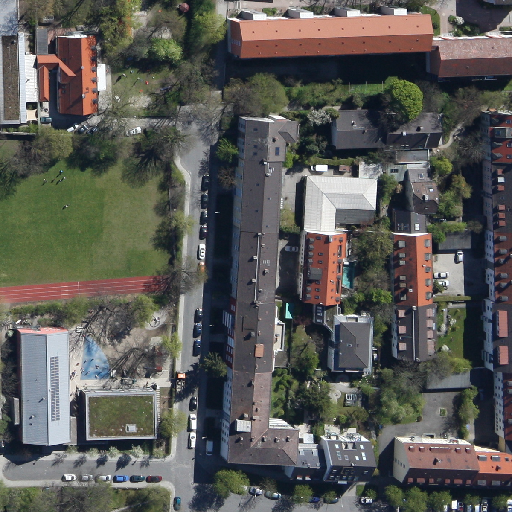
Referring expression: paved road